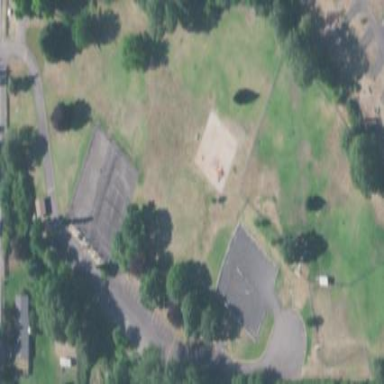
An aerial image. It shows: Dog park enclosed by fence.